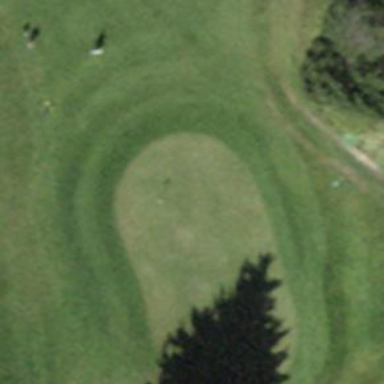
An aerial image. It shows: Picturesque green golfing area with grass land use.